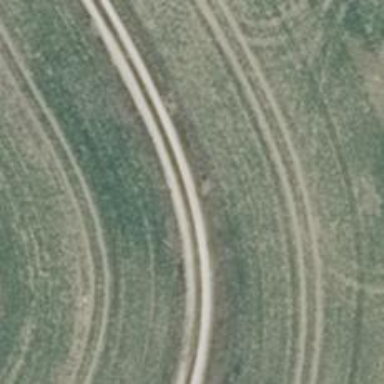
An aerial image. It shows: Gravel track with Grade 3 quality.